Question:
I want to make change main panel content when I choice action in menu button.
Like main content page, setting page, content page on Main panel (in code used grid x:Name="main_~~~)
It for use just can make 3 and control visibility??
or Can use include like xml at Android and change include target??
( ex > includelayout="@layout/app_bar_main")
'''
<Window x:Class="M_C.MainWindow"
xmlns="http://schemas.microsoft.com/winfx/2006/xaml/presentation"
xmlns:x="http://schemas.microsoft.com/winfx/2006/xaml"
xmlns:d="http://schemas.microsoft.com/expression/blend/2008"
xmlns:mc="http://schemas.openxmlformats.org/markup-
compatibility/2006"
xmlns:local="clr-namespace:M_C"
mc:Ignorable="d"
Title="MainWindow"
Width="1024" Height="768"
WindowStyle="None"
WindowState="Maximized"
WindowStartupLocation="CenterScreen">
<Grid x:Name="wide_Out" Background="#000000">
<Viewbox Stretch="Uniform">
<Grid Width="1024" Height="768" VerticalAlignment="Top">
<DockPanel x:Name="L_black" HorizontalAlignment="Left"
Height="768" LastChildFill="False" VerticalAlignment="Top" Width="62"
Background="#FF242424">
<Button Margin="15,8,0,0" Height="40"
VerticalAlignment="Top" Width="30"/>
</DockPanel>
<DockPanel x:Name="T_blue" HorizontalAlignment="Left"
Height="84" LastChildFill="False" Margin="62,0,0,0" VerticalAlignment="Top"
Width="968" Background="#FF248BC7">
<TextBlock Margin="200,5,200,0" Height="70"
TextWrapping="Wrap" Text="TextBlock" VerticalAlignment="Top" Width="554"/>
</DockPanel>
<DockPanel x:Name="L_blue" HorizontalAlignment="Left"
Height="685" LastChildFill="False" Margin="62,83,0,0"
VerticalAlignment="Top" Width="82" Background="#FF248BC7"/>
<DockPanel x:Name="R_blue" HorizontalAlignment="Left"
Height="685" LastChildFill="False" Margin="940,83,0,0"
Background="#FF248BC7" Width="84"/>
<DockPanel x:Name="B_blue" HorizontalAlignment="Left"
Height="90" LastChildFill="False" Margin="143,678,0,0"
VerticalAlignment="Top" Width="799" Background="#FF248BC7">
<Image Margin="250,15,250,15" Height="70"
VerticalAlignment="Top" Width="290" />
</DockPanel>
<!--<DockPanel x:Name="main_content_panel"
HorizontalAlignment="Left" Height="594" LastChildFill="False"
Margin="144,84,0,0" VerticalAlignment="Top" Width="790">-->
<Grid x:Name="main_con_body" Margin="143,82,84,88"
Width="798" Height="594" Background="#ffffff">
</Grid>
<!--</DockPanel>-->
</Grid>
</Viewbox>
</Grid>
</Window>
'''
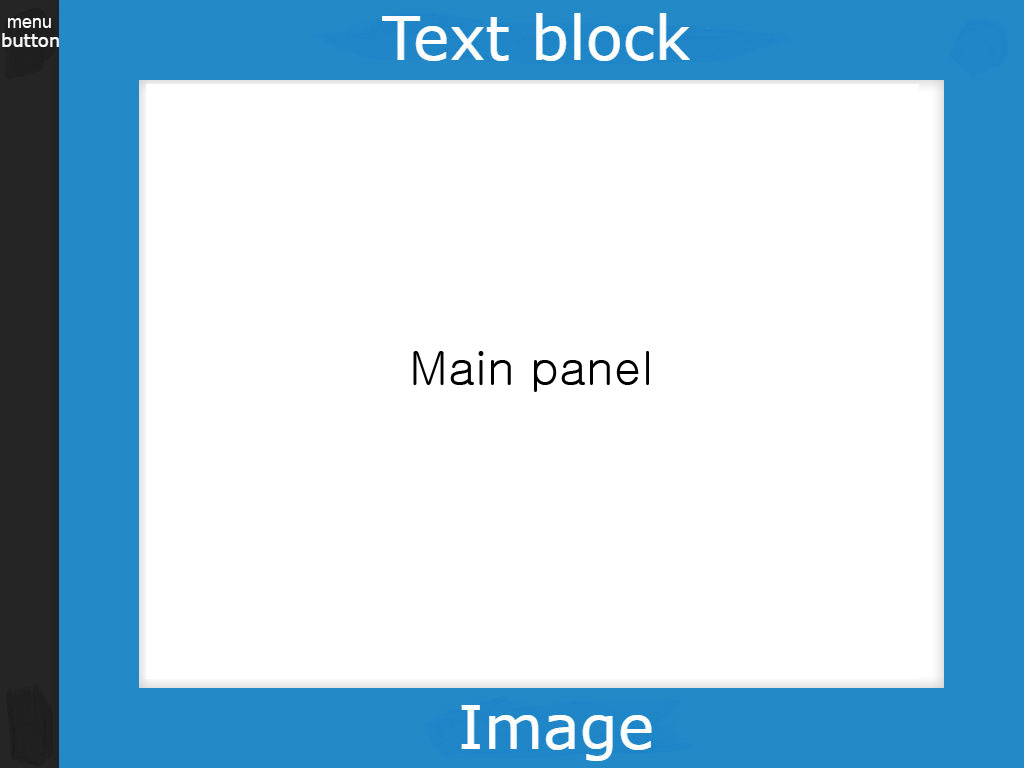
Answer: You can Define Frame inside Your Window and navigate between as many page you want:
'''
<Frame Name="FrameWithinGrid" >
</Frame>
'''
and on button Click you can simply navigate:
'''
private void button1_Click(object sender, RoutedEventArgs e)
{
FrameWithinGrid.Navigate(new System.Uri("Page1.xaml",
UriKind.RelativeOrAbsolute));
}
'''
to know more <URL>